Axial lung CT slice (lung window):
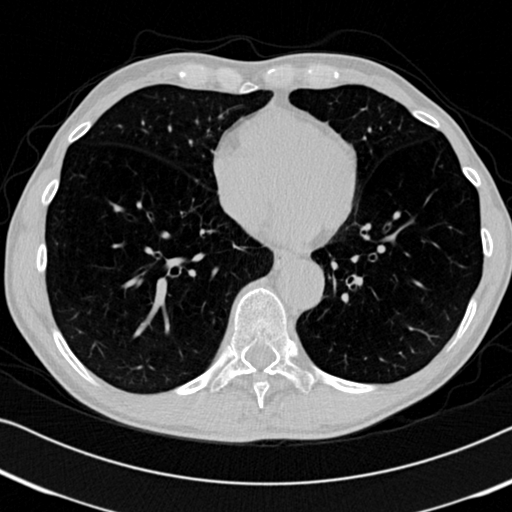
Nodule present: no